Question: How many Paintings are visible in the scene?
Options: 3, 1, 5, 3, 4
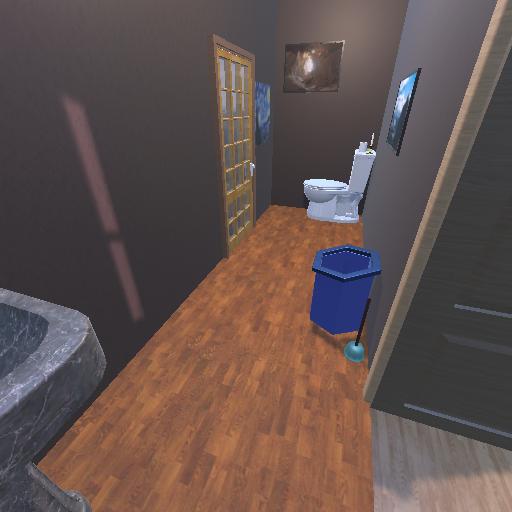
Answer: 3